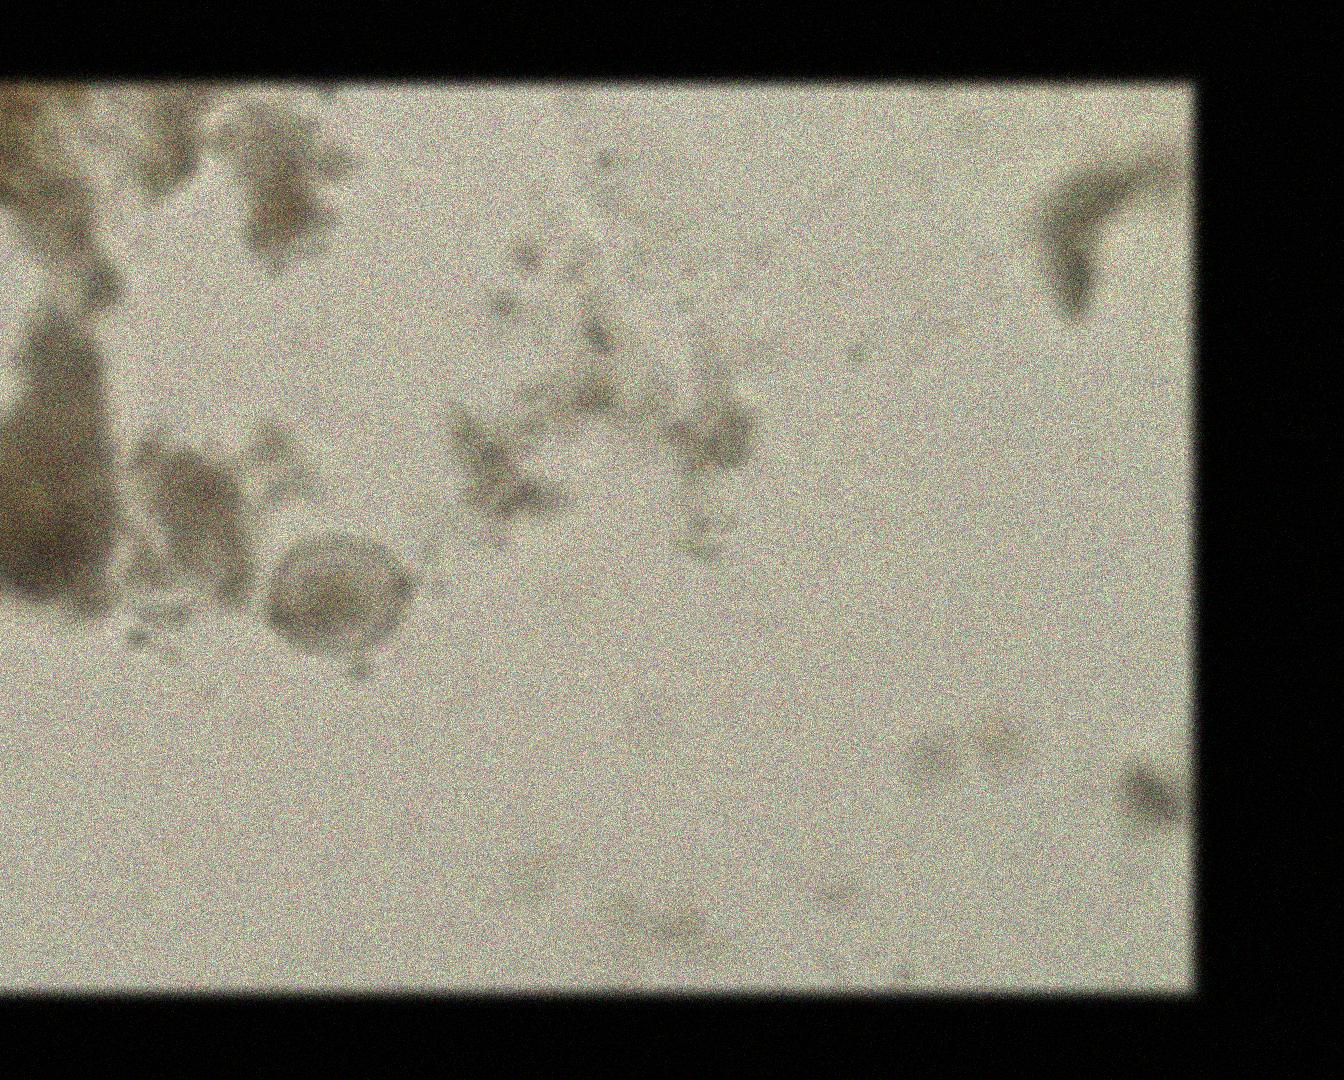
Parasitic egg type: Hymenolepis nana